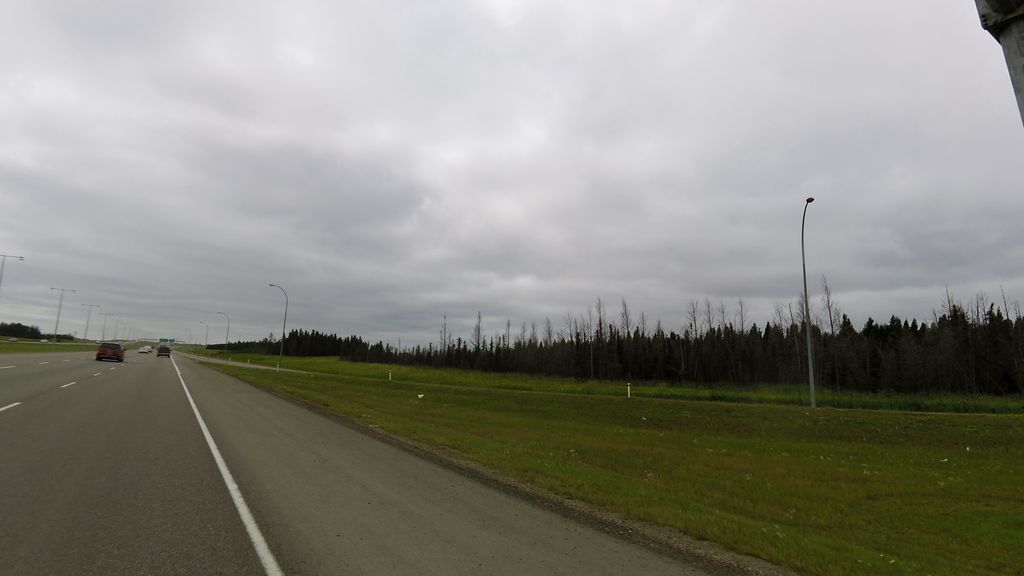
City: edmonton